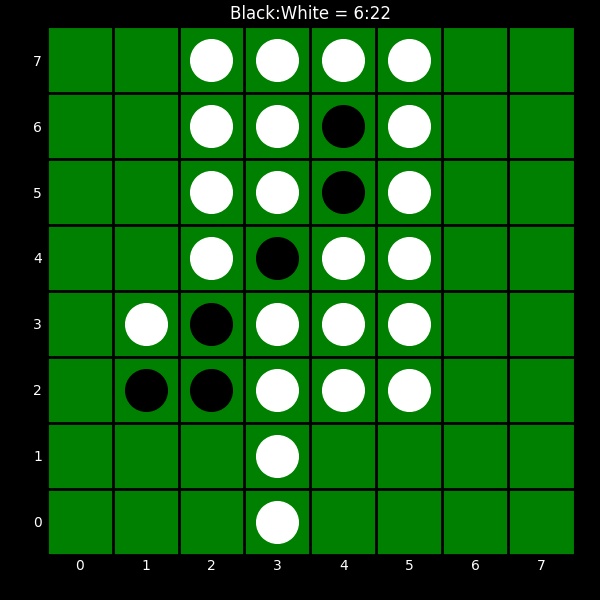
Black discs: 6
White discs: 22